Field crop: maize
Growth stage: 2
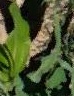
Species: maize